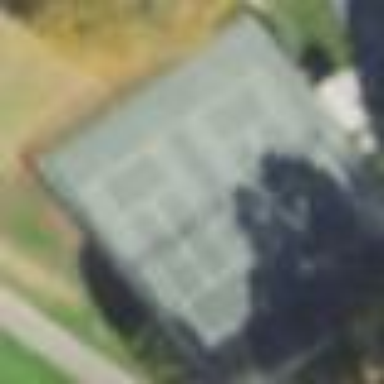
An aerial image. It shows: Tennis pitch with clay surface for leisure sports.